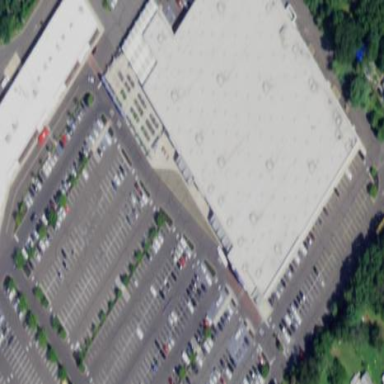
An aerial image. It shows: Retail building that houses department store.